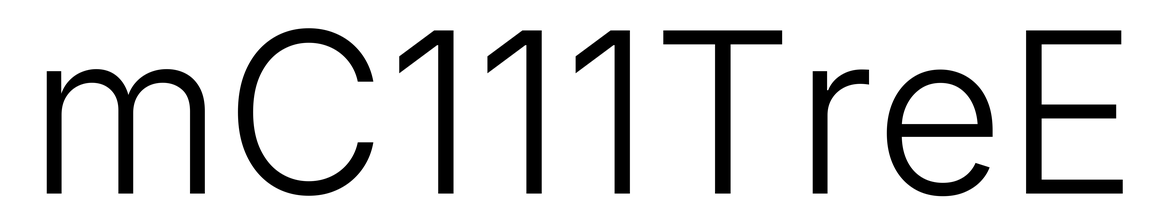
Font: Inter_Light